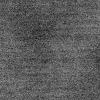
Atmospheric dust classification: dusty